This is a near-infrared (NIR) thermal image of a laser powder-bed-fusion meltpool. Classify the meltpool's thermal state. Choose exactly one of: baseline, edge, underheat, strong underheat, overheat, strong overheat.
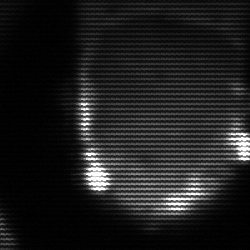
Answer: baseline